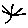
Label: tree